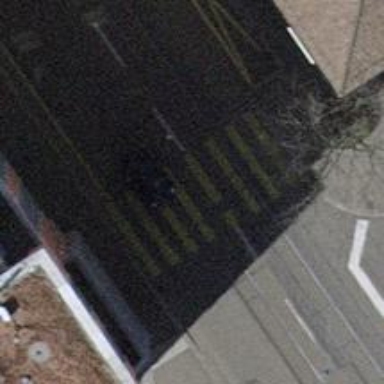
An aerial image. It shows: Tram crossing on the railway.